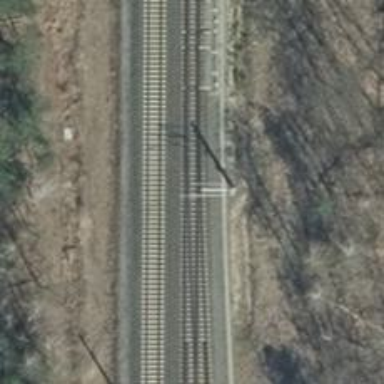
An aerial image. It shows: Milestone along the railway with catenary mast.